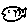
Label: fish